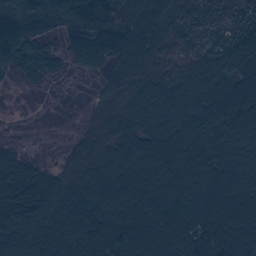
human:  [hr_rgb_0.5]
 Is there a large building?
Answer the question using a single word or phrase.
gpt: no

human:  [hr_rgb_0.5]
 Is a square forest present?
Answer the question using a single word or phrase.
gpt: no

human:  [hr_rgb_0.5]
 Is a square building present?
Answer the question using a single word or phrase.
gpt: no

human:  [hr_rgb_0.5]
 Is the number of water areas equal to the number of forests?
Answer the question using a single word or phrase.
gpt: no

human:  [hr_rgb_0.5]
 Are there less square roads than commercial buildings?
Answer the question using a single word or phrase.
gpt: no

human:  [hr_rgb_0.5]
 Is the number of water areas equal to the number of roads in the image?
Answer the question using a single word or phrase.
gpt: no

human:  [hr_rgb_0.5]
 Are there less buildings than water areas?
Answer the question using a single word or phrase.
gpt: no

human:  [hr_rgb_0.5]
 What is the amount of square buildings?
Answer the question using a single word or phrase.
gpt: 0

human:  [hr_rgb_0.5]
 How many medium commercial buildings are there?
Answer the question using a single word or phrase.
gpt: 0

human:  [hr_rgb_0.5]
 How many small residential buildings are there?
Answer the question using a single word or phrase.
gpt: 297

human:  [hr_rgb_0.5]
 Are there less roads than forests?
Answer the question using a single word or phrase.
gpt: no

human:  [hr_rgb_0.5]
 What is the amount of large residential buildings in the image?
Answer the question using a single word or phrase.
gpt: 0

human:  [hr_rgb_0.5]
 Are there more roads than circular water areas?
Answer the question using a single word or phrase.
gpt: yes

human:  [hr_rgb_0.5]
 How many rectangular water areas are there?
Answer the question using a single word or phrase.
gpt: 2

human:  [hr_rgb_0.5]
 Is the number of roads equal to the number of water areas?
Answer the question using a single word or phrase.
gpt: no

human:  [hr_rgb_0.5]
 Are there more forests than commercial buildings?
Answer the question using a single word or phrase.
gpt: yes

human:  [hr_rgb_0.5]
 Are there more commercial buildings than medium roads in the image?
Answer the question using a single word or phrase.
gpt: no

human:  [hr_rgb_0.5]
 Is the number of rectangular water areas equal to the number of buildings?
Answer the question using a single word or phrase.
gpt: no

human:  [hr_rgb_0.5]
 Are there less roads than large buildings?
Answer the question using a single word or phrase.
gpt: no

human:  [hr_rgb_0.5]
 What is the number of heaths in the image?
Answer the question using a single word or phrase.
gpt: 9

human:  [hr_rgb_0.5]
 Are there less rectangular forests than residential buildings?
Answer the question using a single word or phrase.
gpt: yes

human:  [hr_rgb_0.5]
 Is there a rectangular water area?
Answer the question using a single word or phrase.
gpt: yes

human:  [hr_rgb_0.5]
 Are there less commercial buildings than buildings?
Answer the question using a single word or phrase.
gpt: yes

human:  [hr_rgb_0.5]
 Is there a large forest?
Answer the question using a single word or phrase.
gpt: yes

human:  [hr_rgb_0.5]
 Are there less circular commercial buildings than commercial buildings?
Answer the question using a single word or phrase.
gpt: no

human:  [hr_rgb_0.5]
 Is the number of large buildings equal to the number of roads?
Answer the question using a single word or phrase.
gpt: no

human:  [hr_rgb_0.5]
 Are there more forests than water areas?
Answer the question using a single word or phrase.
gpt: yes

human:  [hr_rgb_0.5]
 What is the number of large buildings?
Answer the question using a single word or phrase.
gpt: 0

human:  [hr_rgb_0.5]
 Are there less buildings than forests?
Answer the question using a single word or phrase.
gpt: no

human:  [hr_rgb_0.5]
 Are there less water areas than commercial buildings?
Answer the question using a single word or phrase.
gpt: no

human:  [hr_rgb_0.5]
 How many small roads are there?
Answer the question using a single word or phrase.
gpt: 207

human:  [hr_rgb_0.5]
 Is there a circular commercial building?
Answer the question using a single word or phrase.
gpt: no

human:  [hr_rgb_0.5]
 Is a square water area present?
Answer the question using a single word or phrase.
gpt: yes

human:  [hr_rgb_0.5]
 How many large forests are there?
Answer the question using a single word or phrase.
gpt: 116

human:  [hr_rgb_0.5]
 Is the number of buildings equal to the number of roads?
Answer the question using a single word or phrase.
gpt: no

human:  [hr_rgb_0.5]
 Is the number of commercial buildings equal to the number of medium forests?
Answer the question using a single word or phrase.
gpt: no